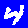
Digit: 4